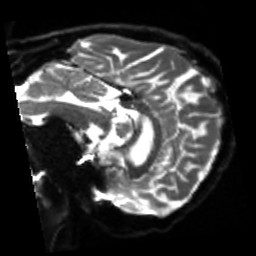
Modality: sbref
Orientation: sagittal
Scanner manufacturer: siemens
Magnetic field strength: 3 T
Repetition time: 4 s
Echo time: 0.0594 s